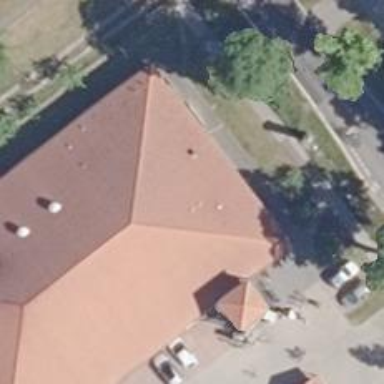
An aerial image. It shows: Bakery.